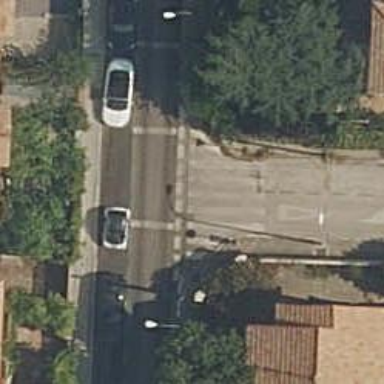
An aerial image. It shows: Living street with sett surface. There is parallel on-street parking available on the left lane.